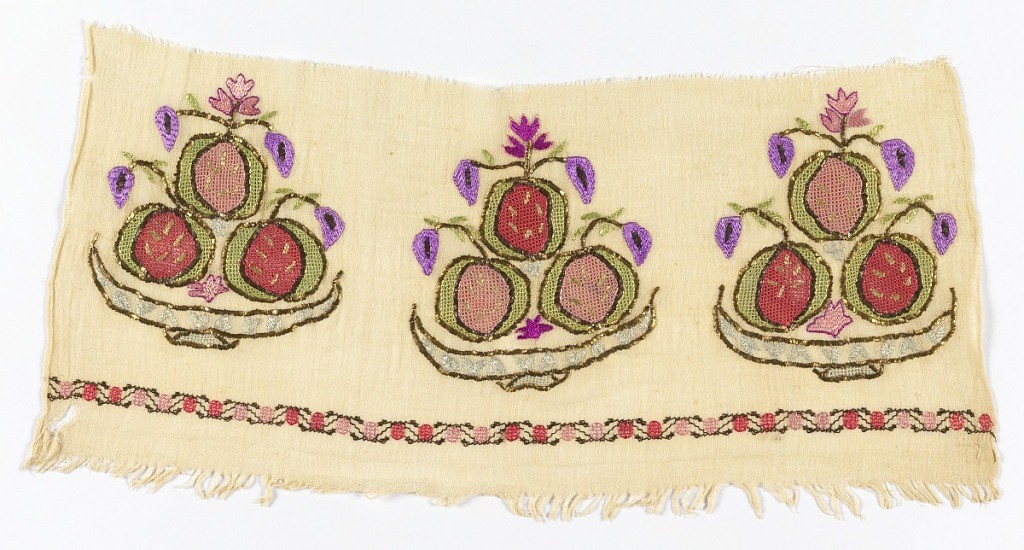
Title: Border fragment
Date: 19th century
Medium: cotton, silk, metallic thread Technique: embroidered
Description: Border fragment embroidered in a multicolored design of stylized fruit and flowers in a shallow bowl. Zigzag border with dark and light pink dots.